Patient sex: F
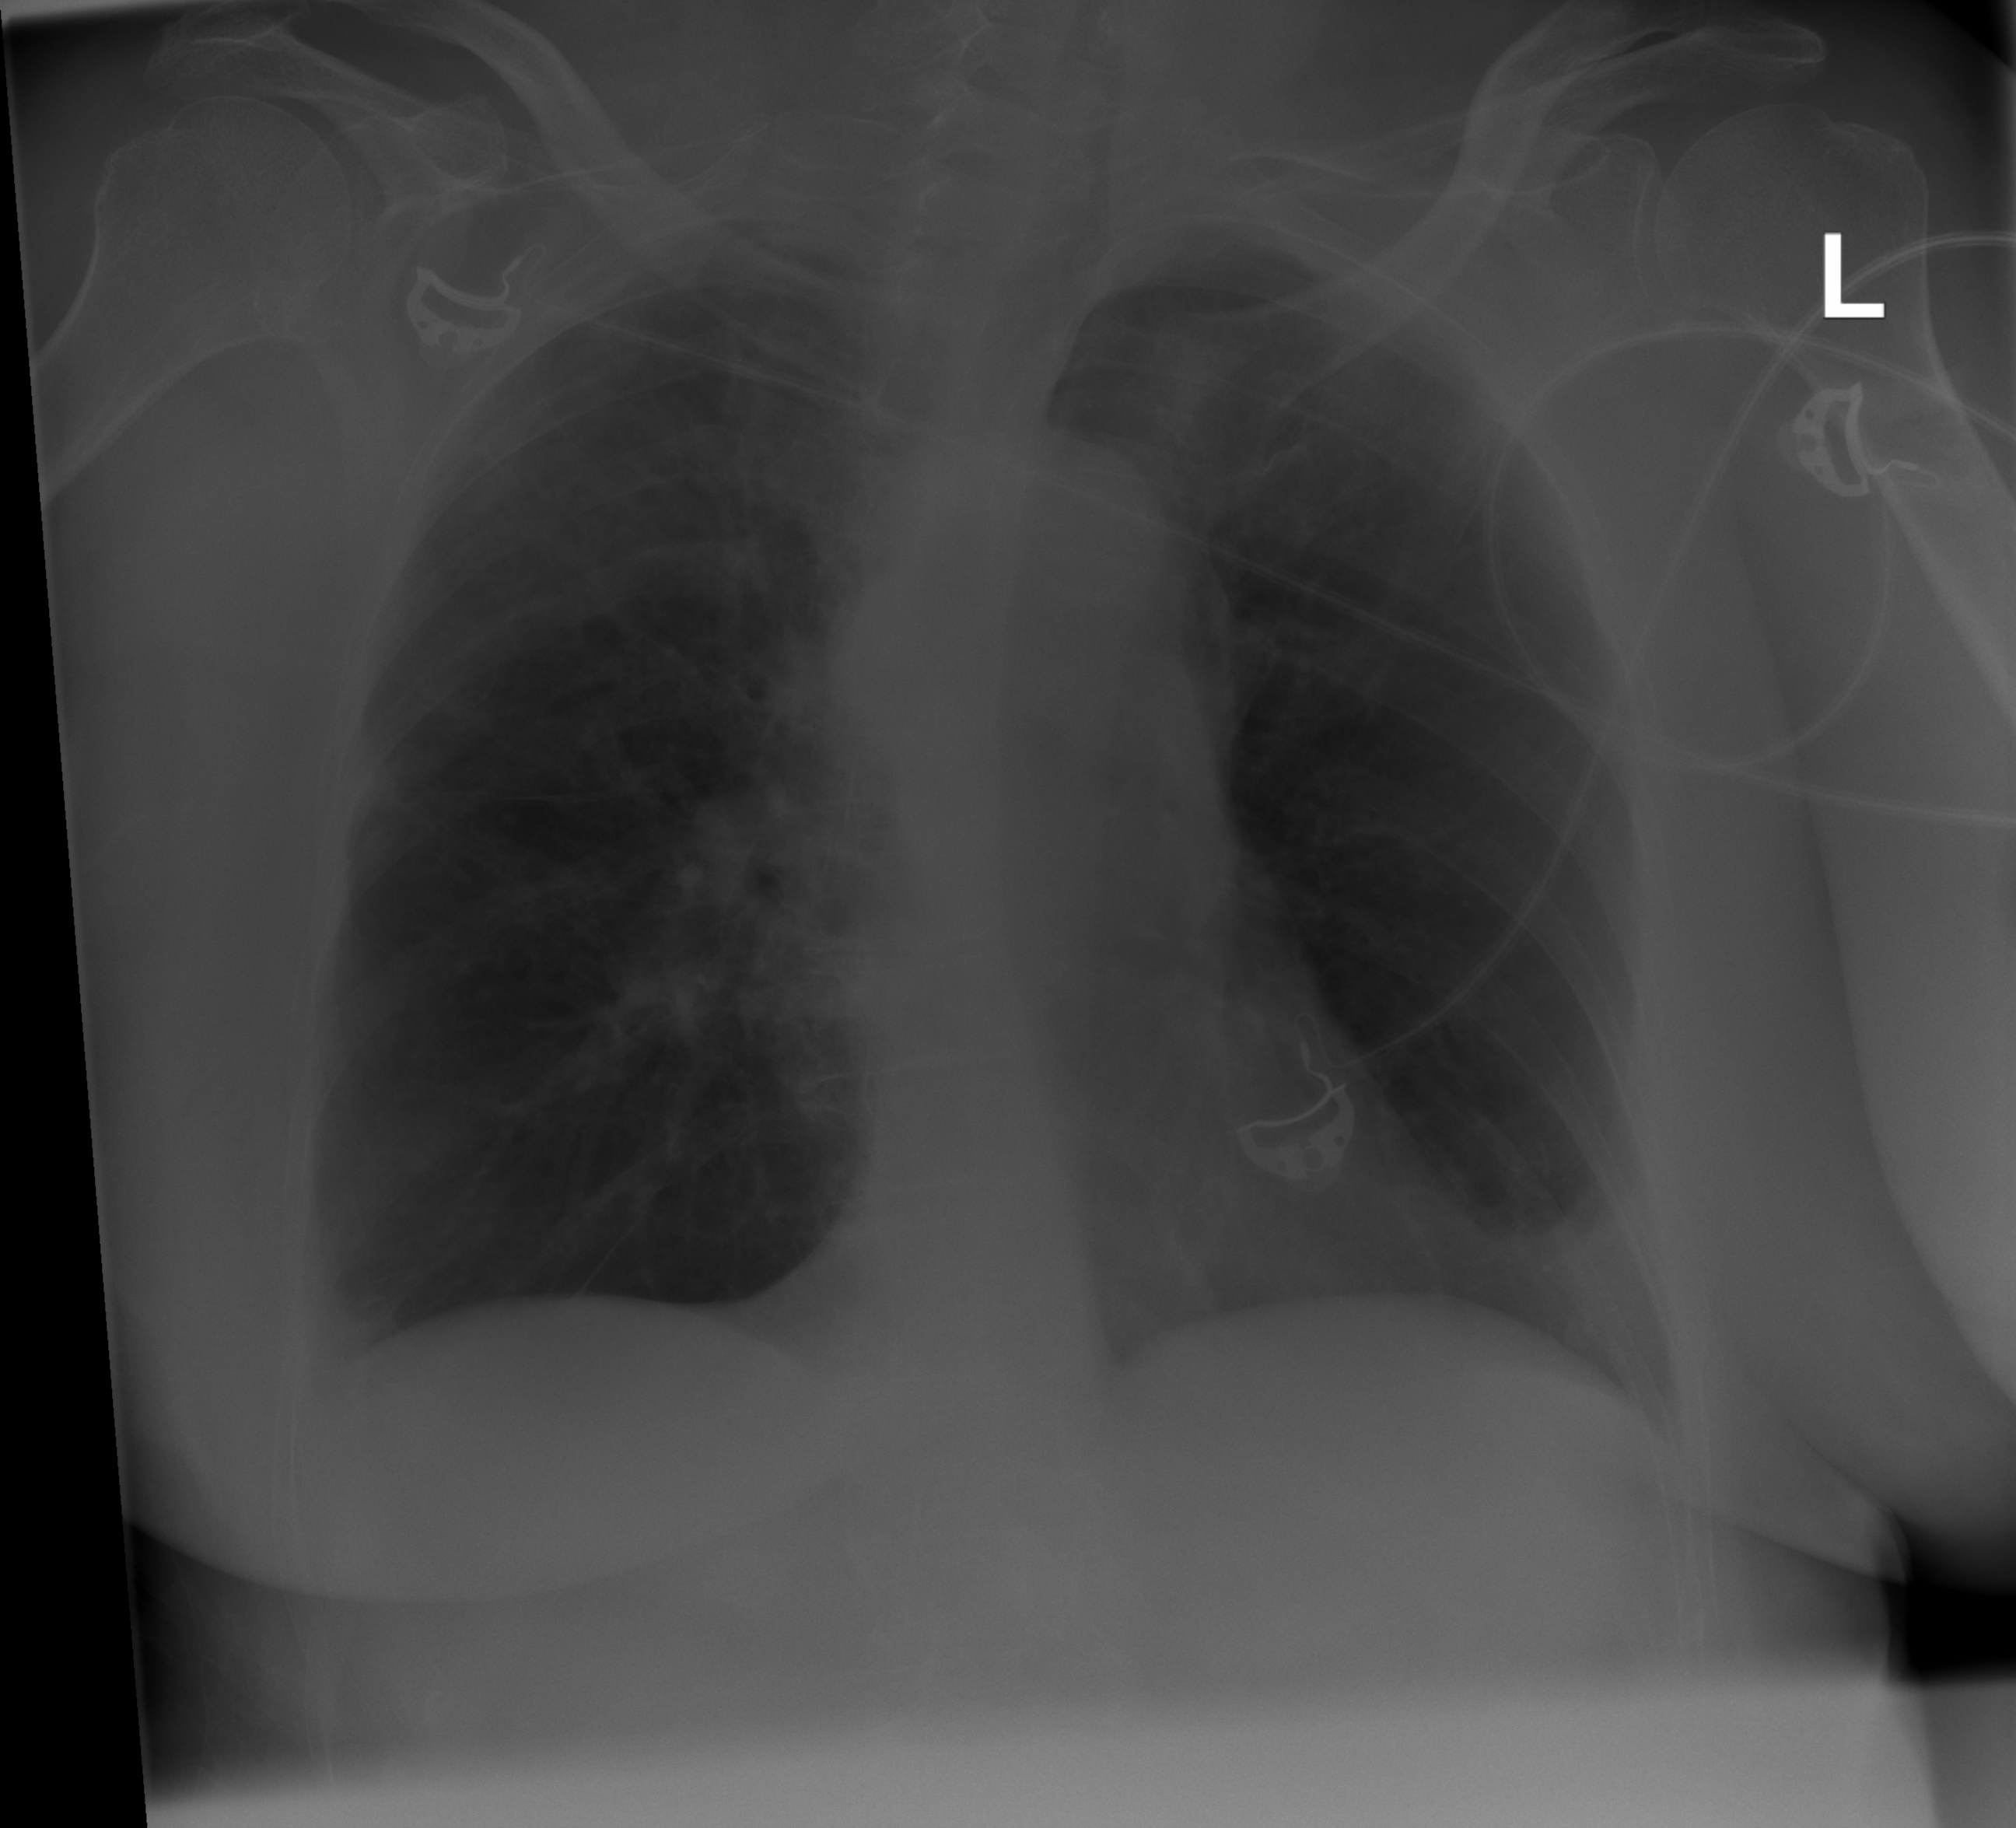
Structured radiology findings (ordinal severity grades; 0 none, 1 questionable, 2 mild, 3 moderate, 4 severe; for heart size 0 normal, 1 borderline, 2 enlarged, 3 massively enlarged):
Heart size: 0
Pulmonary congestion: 0
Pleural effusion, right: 0
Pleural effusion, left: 0
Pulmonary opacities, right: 2
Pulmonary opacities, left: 0
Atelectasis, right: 0
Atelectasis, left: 0